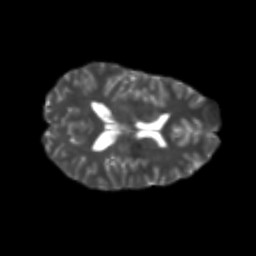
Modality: T2w
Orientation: axial
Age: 22
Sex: female
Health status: healthy
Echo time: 0.074 s